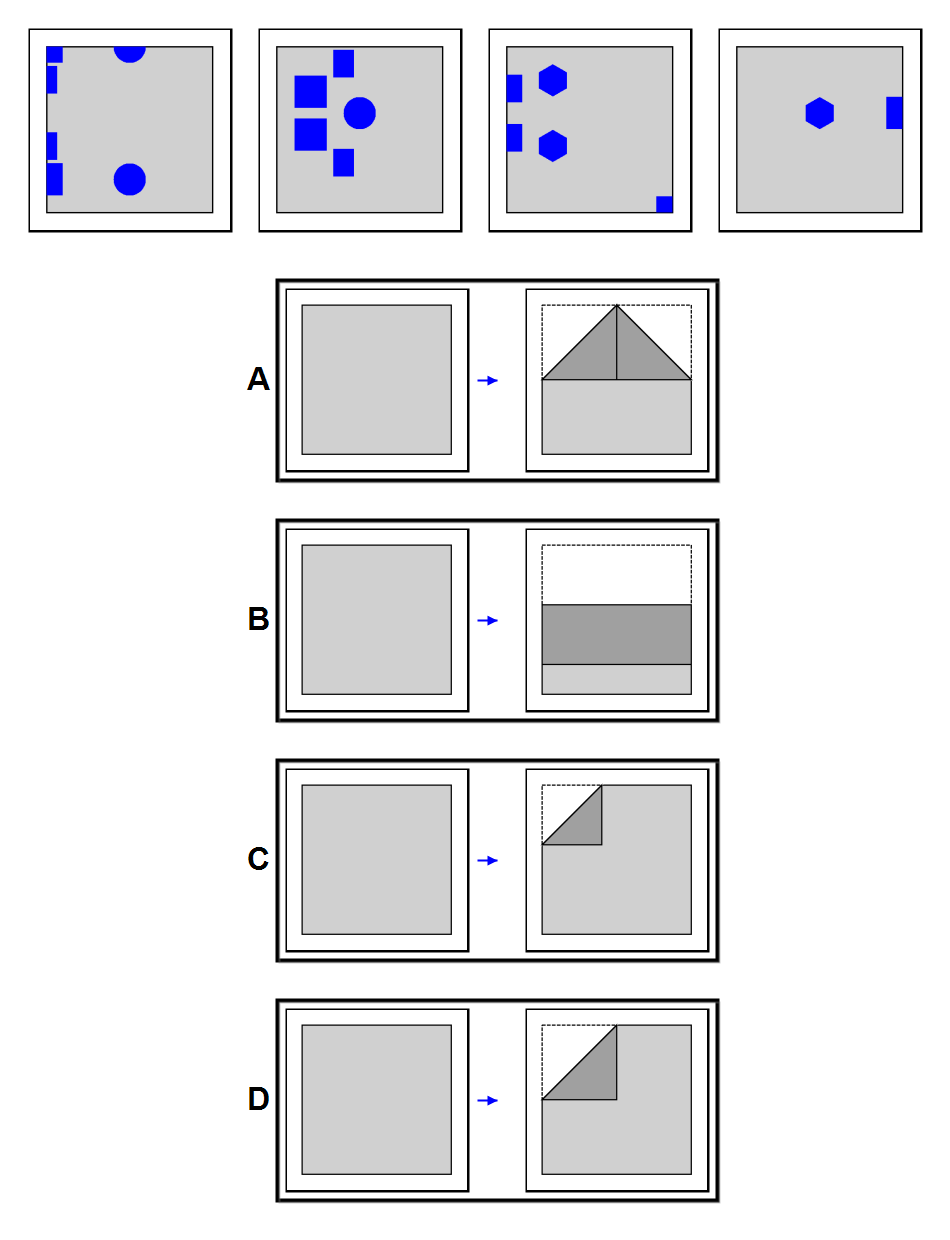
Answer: B